Aerial crown-view tile of a tropical tree (Barro Colorado Island, Panama), acquired 20250616:
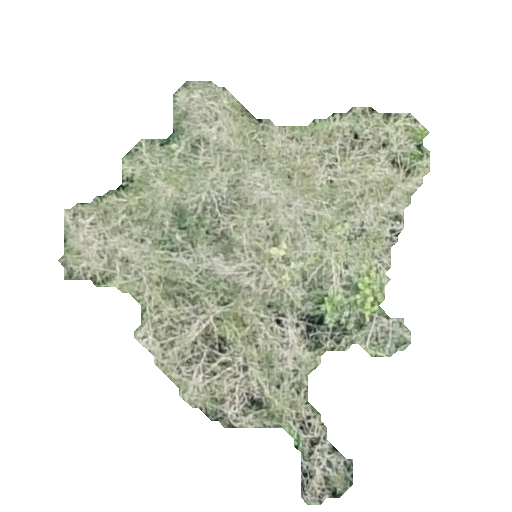
Species: Tabebuia rosea
GBIF accepted scientific name: Tabebuia rosea
Crown area: 121.915 m²